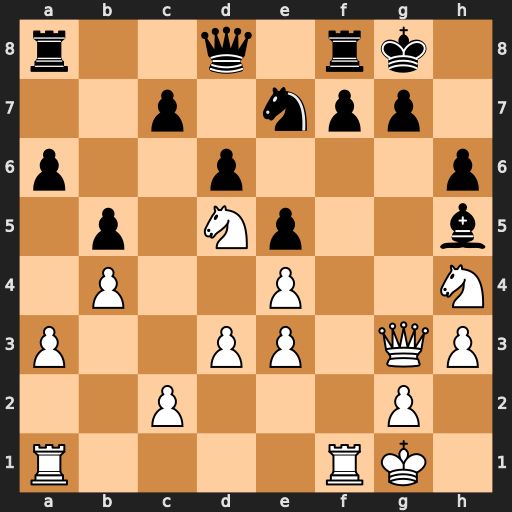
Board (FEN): r2q1rk1/2p1npp1/p2p3p/1p1Np2b/1P2P2N/P2PP1QP/2P3P1/R4RK1
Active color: w
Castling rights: -
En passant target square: -
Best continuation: Nf6+ Kh8 Nxh5